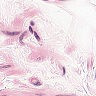
Metastatic tissue present: no